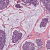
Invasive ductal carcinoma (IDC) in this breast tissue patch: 1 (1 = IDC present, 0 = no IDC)